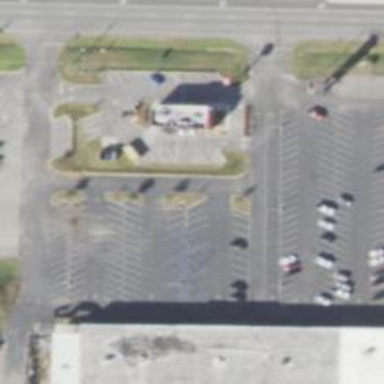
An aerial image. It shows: Parking space is available.